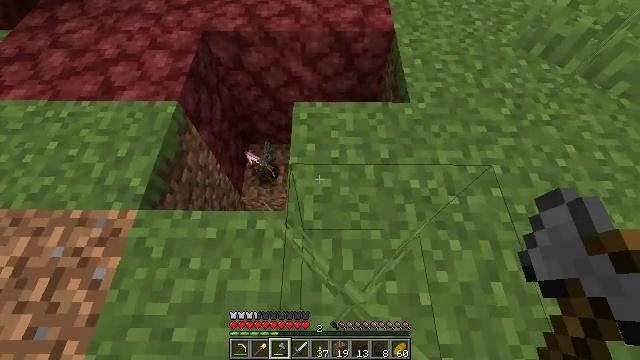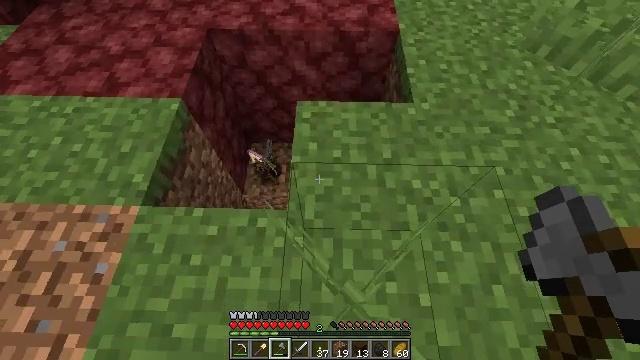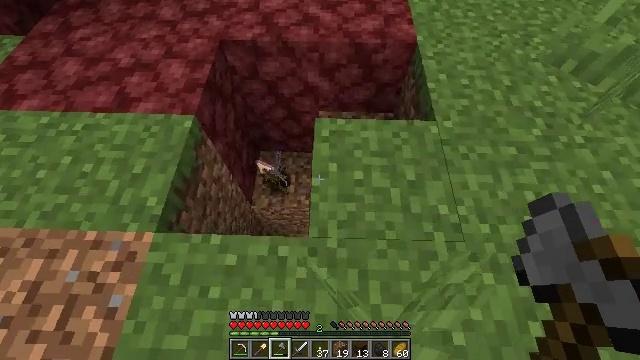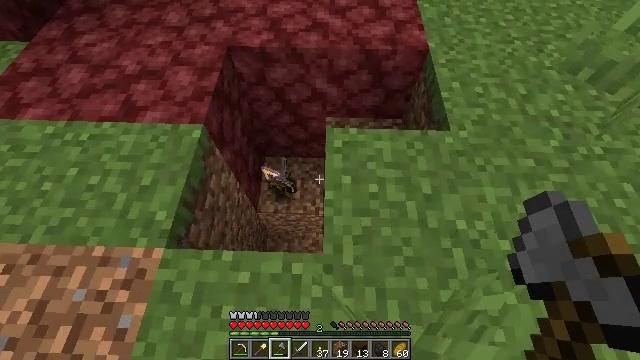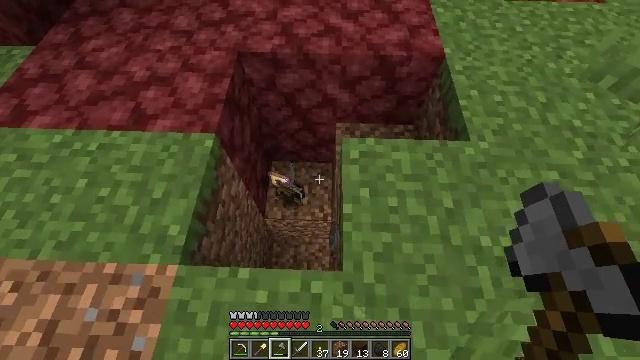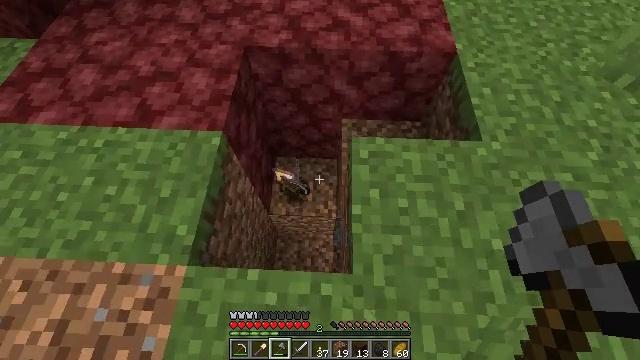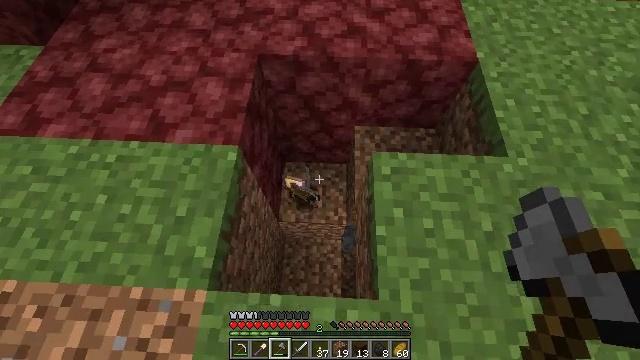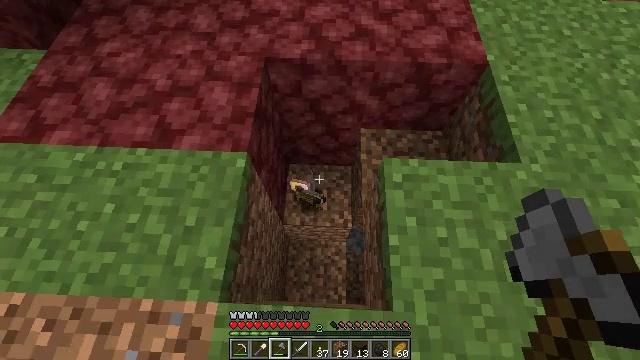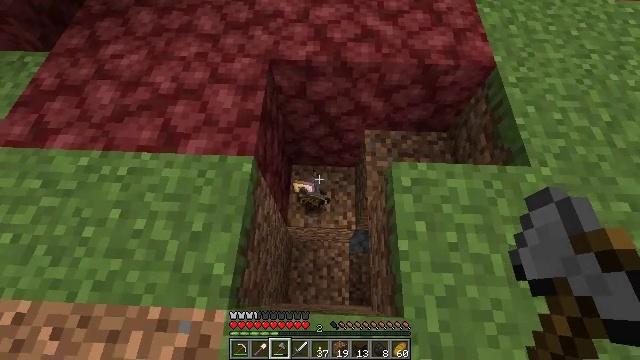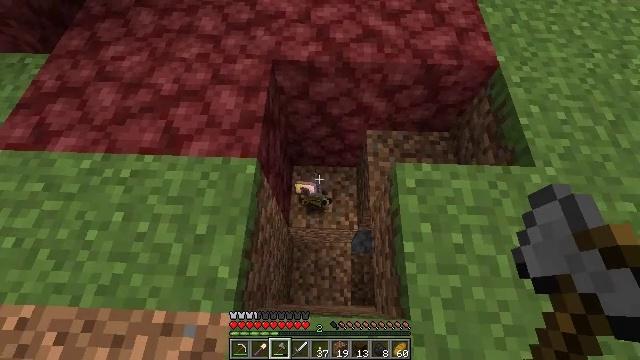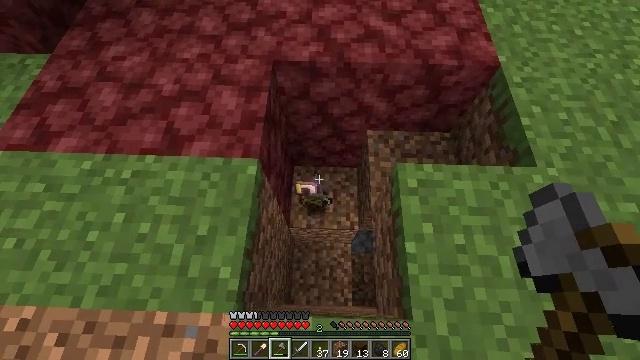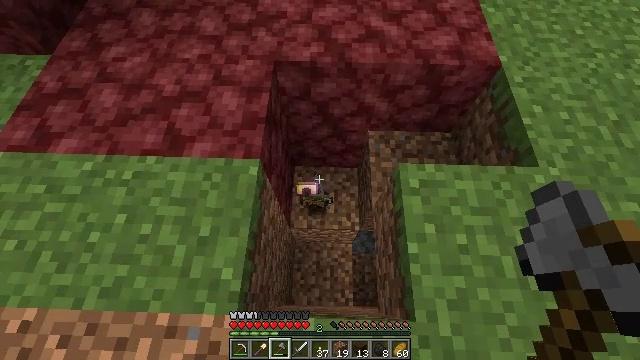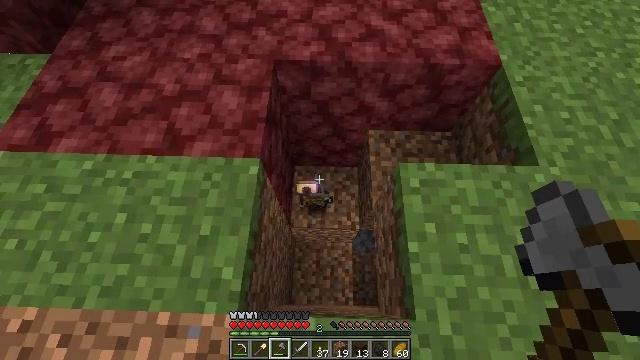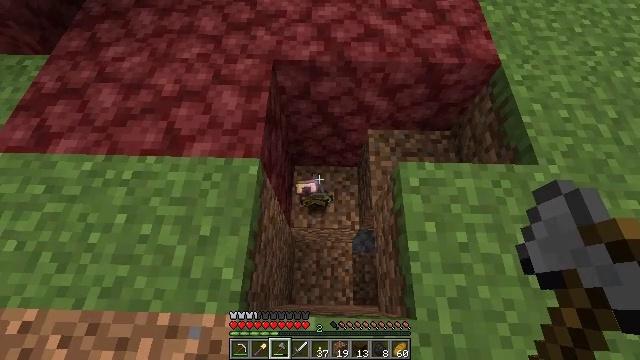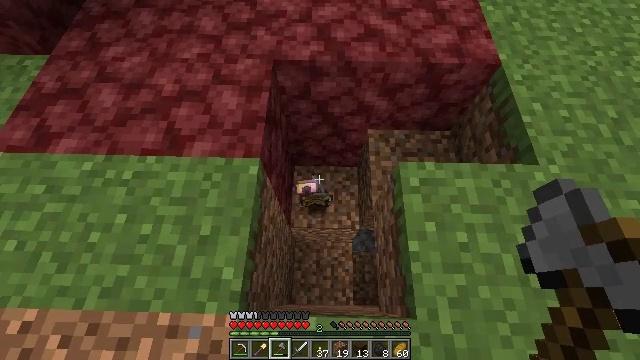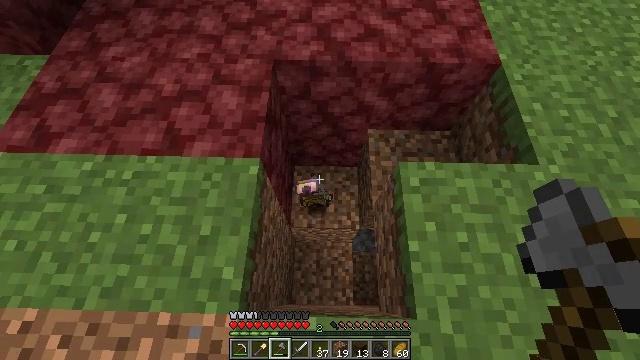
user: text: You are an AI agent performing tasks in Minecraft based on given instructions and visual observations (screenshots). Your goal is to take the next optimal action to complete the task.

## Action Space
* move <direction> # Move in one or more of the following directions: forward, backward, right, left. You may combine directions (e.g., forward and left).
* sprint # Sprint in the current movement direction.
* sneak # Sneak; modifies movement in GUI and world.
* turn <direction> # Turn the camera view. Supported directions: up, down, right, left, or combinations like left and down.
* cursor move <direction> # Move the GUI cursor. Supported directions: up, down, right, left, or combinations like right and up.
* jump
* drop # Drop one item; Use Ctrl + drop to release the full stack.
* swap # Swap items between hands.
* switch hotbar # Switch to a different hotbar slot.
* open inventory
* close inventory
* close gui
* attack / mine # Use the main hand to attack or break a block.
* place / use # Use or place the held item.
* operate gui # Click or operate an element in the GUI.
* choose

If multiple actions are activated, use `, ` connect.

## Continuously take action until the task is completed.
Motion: motion action
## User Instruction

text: Remove a stone sword from the inventory.
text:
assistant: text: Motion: move forward and move left, turn left
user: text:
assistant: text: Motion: move forward and move left
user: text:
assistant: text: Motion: move forward and move left
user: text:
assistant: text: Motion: move forward and move left
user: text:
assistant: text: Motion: move forward and move left, turn down
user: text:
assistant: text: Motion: no_op
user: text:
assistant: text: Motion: no_op
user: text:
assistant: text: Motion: no_op
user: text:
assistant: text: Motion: no_op
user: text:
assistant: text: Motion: no_op
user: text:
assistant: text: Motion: no_op
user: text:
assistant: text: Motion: no_op
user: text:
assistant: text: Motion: no_op
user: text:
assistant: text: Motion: no_op
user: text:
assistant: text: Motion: no_op
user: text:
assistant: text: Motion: no_op
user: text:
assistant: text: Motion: no_op
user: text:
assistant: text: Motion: no_op
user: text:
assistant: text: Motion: no_op
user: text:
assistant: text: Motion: no_op
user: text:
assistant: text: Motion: no_op
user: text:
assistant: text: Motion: no_op
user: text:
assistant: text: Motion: no_op
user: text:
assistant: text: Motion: no_op
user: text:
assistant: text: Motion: no_op
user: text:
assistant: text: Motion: no_op
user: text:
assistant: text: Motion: no_op
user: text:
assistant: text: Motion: no_op
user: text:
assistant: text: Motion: no_op
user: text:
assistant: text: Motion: no_op